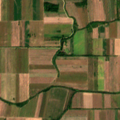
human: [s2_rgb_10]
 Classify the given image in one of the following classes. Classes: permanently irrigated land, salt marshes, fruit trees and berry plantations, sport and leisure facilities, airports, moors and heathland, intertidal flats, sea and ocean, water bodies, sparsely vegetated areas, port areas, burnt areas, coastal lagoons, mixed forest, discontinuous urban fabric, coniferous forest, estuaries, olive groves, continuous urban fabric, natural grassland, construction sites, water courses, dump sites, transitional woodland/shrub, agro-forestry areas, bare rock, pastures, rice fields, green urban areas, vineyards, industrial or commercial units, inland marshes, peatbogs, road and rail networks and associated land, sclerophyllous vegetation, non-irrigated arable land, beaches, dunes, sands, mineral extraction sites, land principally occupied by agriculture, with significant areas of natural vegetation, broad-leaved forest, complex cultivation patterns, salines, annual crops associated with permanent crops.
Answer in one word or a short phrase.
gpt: non-irrigated arable land, complex cultivation patterns